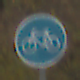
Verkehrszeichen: Radweg
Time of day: Midday
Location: Outdoor (Nature)
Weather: Overcast
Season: Autumn
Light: Natural